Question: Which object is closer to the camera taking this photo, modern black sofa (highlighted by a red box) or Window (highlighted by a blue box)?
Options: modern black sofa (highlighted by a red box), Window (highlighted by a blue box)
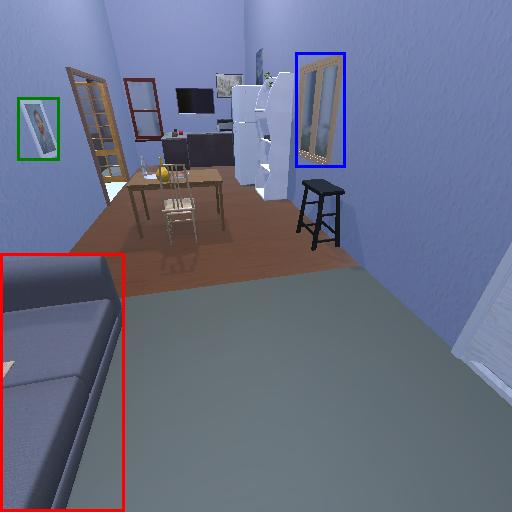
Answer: modern black sofa (highlighted by a red box)